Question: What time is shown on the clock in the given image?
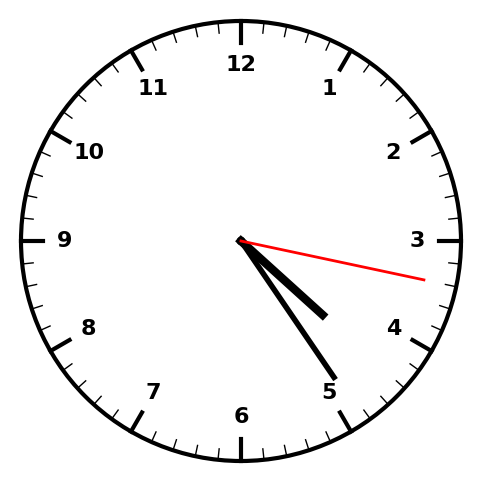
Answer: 04:24:17